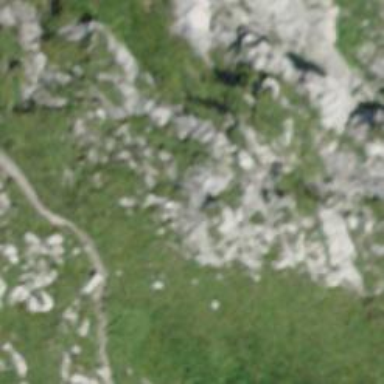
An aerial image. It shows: Natural cliff.